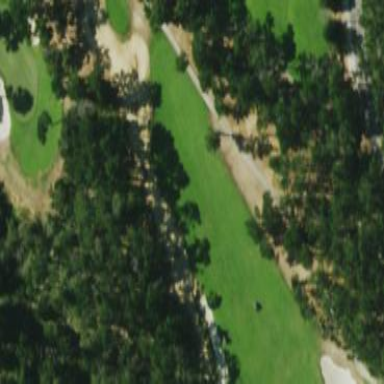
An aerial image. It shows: Sand bunker on golf course.